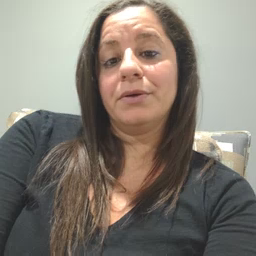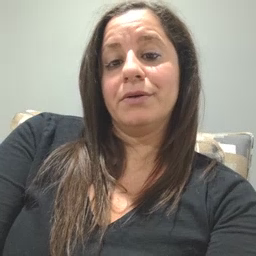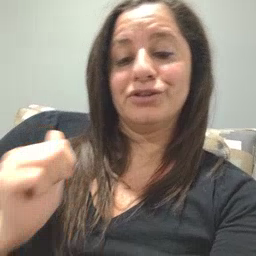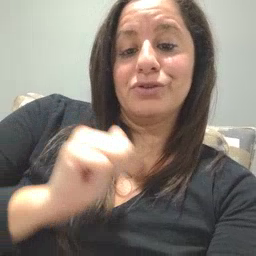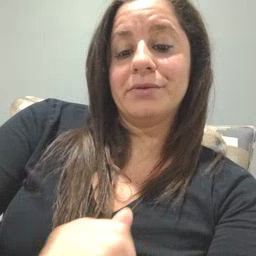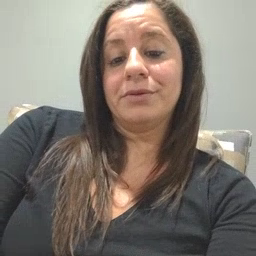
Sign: jacket